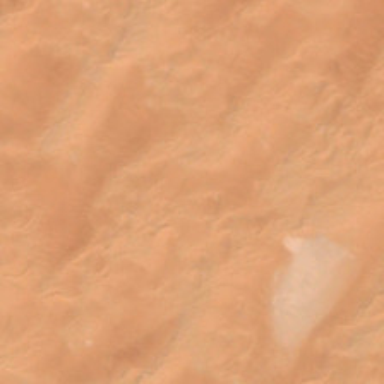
There's only a big yellow sand in the desert .